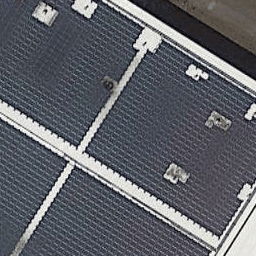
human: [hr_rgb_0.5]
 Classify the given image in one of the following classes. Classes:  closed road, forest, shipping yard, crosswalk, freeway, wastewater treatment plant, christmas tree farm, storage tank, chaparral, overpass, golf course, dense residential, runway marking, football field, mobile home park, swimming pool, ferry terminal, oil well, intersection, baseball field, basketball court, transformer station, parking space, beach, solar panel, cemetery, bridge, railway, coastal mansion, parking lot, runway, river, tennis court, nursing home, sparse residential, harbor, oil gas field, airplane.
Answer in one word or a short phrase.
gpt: solar panel